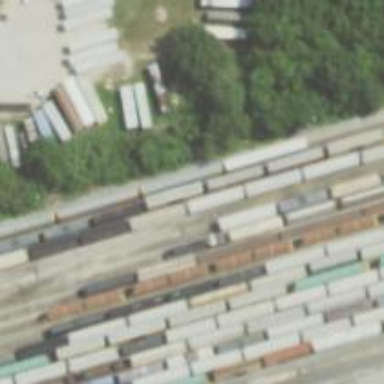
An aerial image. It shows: Railway siding for service.